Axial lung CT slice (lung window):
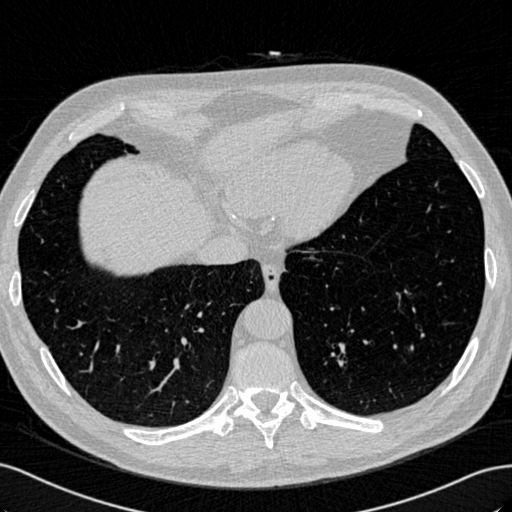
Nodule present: no